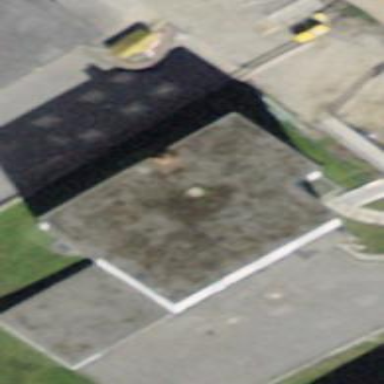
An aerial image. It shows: Building with flat roof.